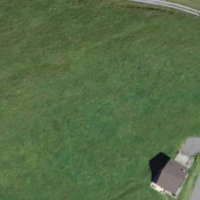
EUNIS habitat code: 24
Species observed at this site:
Viola calcarata